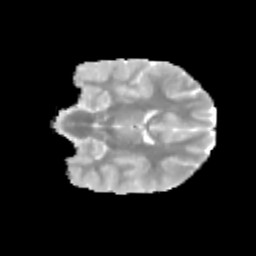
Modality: MD
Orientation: coronal
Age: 9
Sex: male
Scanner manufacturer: siemens
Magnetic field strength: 3 T
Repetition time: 3.8 s
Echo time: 0.07 s